Question: > SCENARIO
In , I've sub-classed a 'GroupBox' to change the border color of this control.
> PROBLEM
At (in the of VisualStudio), if I perform any kind of changes to the controls inside my 'Groupbox' lets say click on each control to change the textfont then my 'Groupbox' redraws the controls like this:

Note: After invalidating the control it redraws again properly.
> QUESTION
This is a known issue when owner-drawing a container that stores a control collection like a 'GroupBox'?
What I'm missing to do in the 'OnPaint' method to fix this painting issue?
> CODE
VB Version:
'''
''' <summary>
''' Handles the <see cref="E:Paint"/> event.
''' </summary>
''' <param name="e">A <see cref="T:PaintEventArgs"/> that contains the event data.</param>
Protected Overrides Sub OnPaint(ByVal e As PaintEventArgs)
' MyBase.OnPaint(e)
Me.DrawBorder(e)
End Sub
''' <summary>
''' Draws a border on the control surface.
''' </summary>
Private Sub DrawBorder(ByVal e As PaintEventArgs)
' The groupbox header text size.
Dim textSize As Size = TextRenderer.MeasureText(Me.Text, Me.Font)
' The width of the blankspace drawn at the right side of the text.
Dim blankWidthSpace As Integer = 3
' The thex horizontal offset.
Dim textOffset As Integer = 7
' The rectangle where to draw the border.
Dim borderRect As Rectangle = e.ClipRectangle
With borderRect
.Y = .Y + (textSize.Height \ 2)
.Height = .Height - (textSize.Height \ 2)
End With
' The rectangle where to draw the header text.
Dim textRect As Rectangle = e.ClipRectangle
With textRect
.X = .X + textOffset
.Width = (textSize.Width - blankWidthSpace)
.Height = textSize.Height
End With
' Draw the border.
ControlPaint.DrawBorder(e.Graphics, borderRect, Me.borderColor1, Me.borderStyle1)
' Fill the text rectangle.
e.Graphics.FillRectangle(New SolidBrush(Me.BackColor), textRect)
' Draw the text on the text rectangle.
textRect.Width = textSize.Width + (blankWidthSpace * 2) ' Fix the right side space.
e.Graphics.DrawString(Me.Text, Me.Font, New SolidBrush(Me.ForeColor), textRect)
End Sub
'''
C# version:
'''
/// <summary>
/// Handles the <see cref="E:Paint"/> event.
/// </summary>
/// <param name="e">A <see cref="T:PaintEventArgs"/> that contains the event data.</param>
protected override void OnPaint(PaintEventArgs e)
{
// MyBase.OnPaint(e)
this.DrawBorder(e);
/// <summary>
/// Draws a border on the control surface.
/// </summary>
private void DrawBorder(PaintEventArgs e)
{
// The groupbox header text size.
Size textSize = TextRenderer.MeasureText(this.Text, this.Font);
// The width of the blankspace drawn at the right side of the text.
int blankWidthSpace = 3;
// The thex horizontal offset.
int textOffset = 7;
// The rectangle where to draw the border.
Rectangle borderRect = e.ClipRectangle;
var _with1 = borderRect;
_with1.Y = _with1.Y + (textSize.Height / 2);
_with1.Height = _with1.Height - (textSize.Height / 2);
// The rectangle where to draw the header text.
Rectangle textRect = e.ClipRectangle;
var _with2 = textRect;
_with2.X = _with2.X + textOffset;
_with2.Width = (textSize.Width - blankWidthSpace);
_with2.Height = textSize.Height;
// Draw the border.
ControlPaint.DrawBorder(e.Graphics, borderRect, this.borderColor1, this.borderStyle1);
// Fill the text rectangle.
e.Graphics.FillRectangle(new SolidBrush(this.BackColor), textRect);
// Draw the text on the text rectangle.
textRect.Width = textSize.Width + (blankWidthSpace * 2);
// Fix the right side space.
e.Graphics.DrawString(this.Text, this.Font, new SolidBrush(this.ForeColor), textRect);
}
//=======================================================
//Service provided by Telerik (www.telerik.com)
//=======================================================
'''
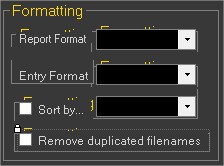
Answer: There are actually several things wrong with your code and approach:
'''
' The rectangle where to draw the border.
Dim borderRect As Rectangle = e.ClipRectangle
' and:
' The rectangle where to draw the header text.
Dim textRect As Rectangle = e.ClipRectangle
'''
If you select a child control and move it just a bit, you will get the problem your image shows. The reason is that Windows does not ask the control to repaint its entire self for such a small change. Instead, it invalidates a small region around the child control(s) and passes it as the 'ClipRectangle'. In some cases, it isnt actually correct.
So, locating the 'GroupBox' border Rect based on 'e.ClipRectangle' will draw parts of the border and Caption at the top of the area around the control just moved. Use 'Bounds' adjusted for the various things
---
That should get rid of the problem mentioned, but it will uncover several others. For instance, if the theme or style calls for a 3D type border, 2 border lines are drawn and your calculations rely more on dead reckoning.
Next, I am not sure 'Control.DrawBorder' is entirely appropriate if you are trying to override default behavior. This is going to respect certain things determined by themes/styles etc which are what you are trying to override.
I can also get the Caption to display better using 'TextRenderer'.
To do what you want, you are probably going to have to take over everything which the <URL> does. If you change your bordercolor to something like White or Fuschia, you'll see that the normal rendering is still taking place, your code is just trying to draw over the top of it.
Even if you got working, some combination of 'FlatStyle', 'Color', Theme or Style will fail because your code is taking none of that into consideration.
Here is what I used, but it just leads to a game of Whack-A-Mole with different issues arising:
'''
Dim textRect As New Rectangle With {.X = 0,
.Y = 2,
.Height = textSize.Height,
.Width = (textSize.Width - blankWidthSpace)
}
Dim borderRect As New Rectangle With {.X = 1, .Y = (textSize.Height \ 2) + 1,
.Width = Bounds.Width - 2,
.Height = Bounds.Height - (textSize.Height \ 2) - 2}
TextRenderer.DrawText(e.Graphics, " " & MyBase.Text & " ", MyBase.Font,
textRect, MyBase.ForeColor, MyBase.BackColor)
'''
This seems related to your <URL> is not the best way to go about it.
I would look into providing an alternate Aero-like theme which fits your taste. Besides, who are you to say that all users will agree it is "ugly" (I think it makes the form look busy but not exactly "ugly").